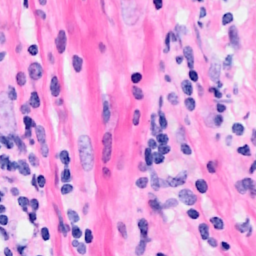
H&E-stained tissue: Breast